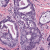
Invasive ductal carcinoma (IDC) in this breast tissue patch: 1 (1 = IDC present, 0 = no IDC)